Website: crate-barrel
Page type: cross-sells
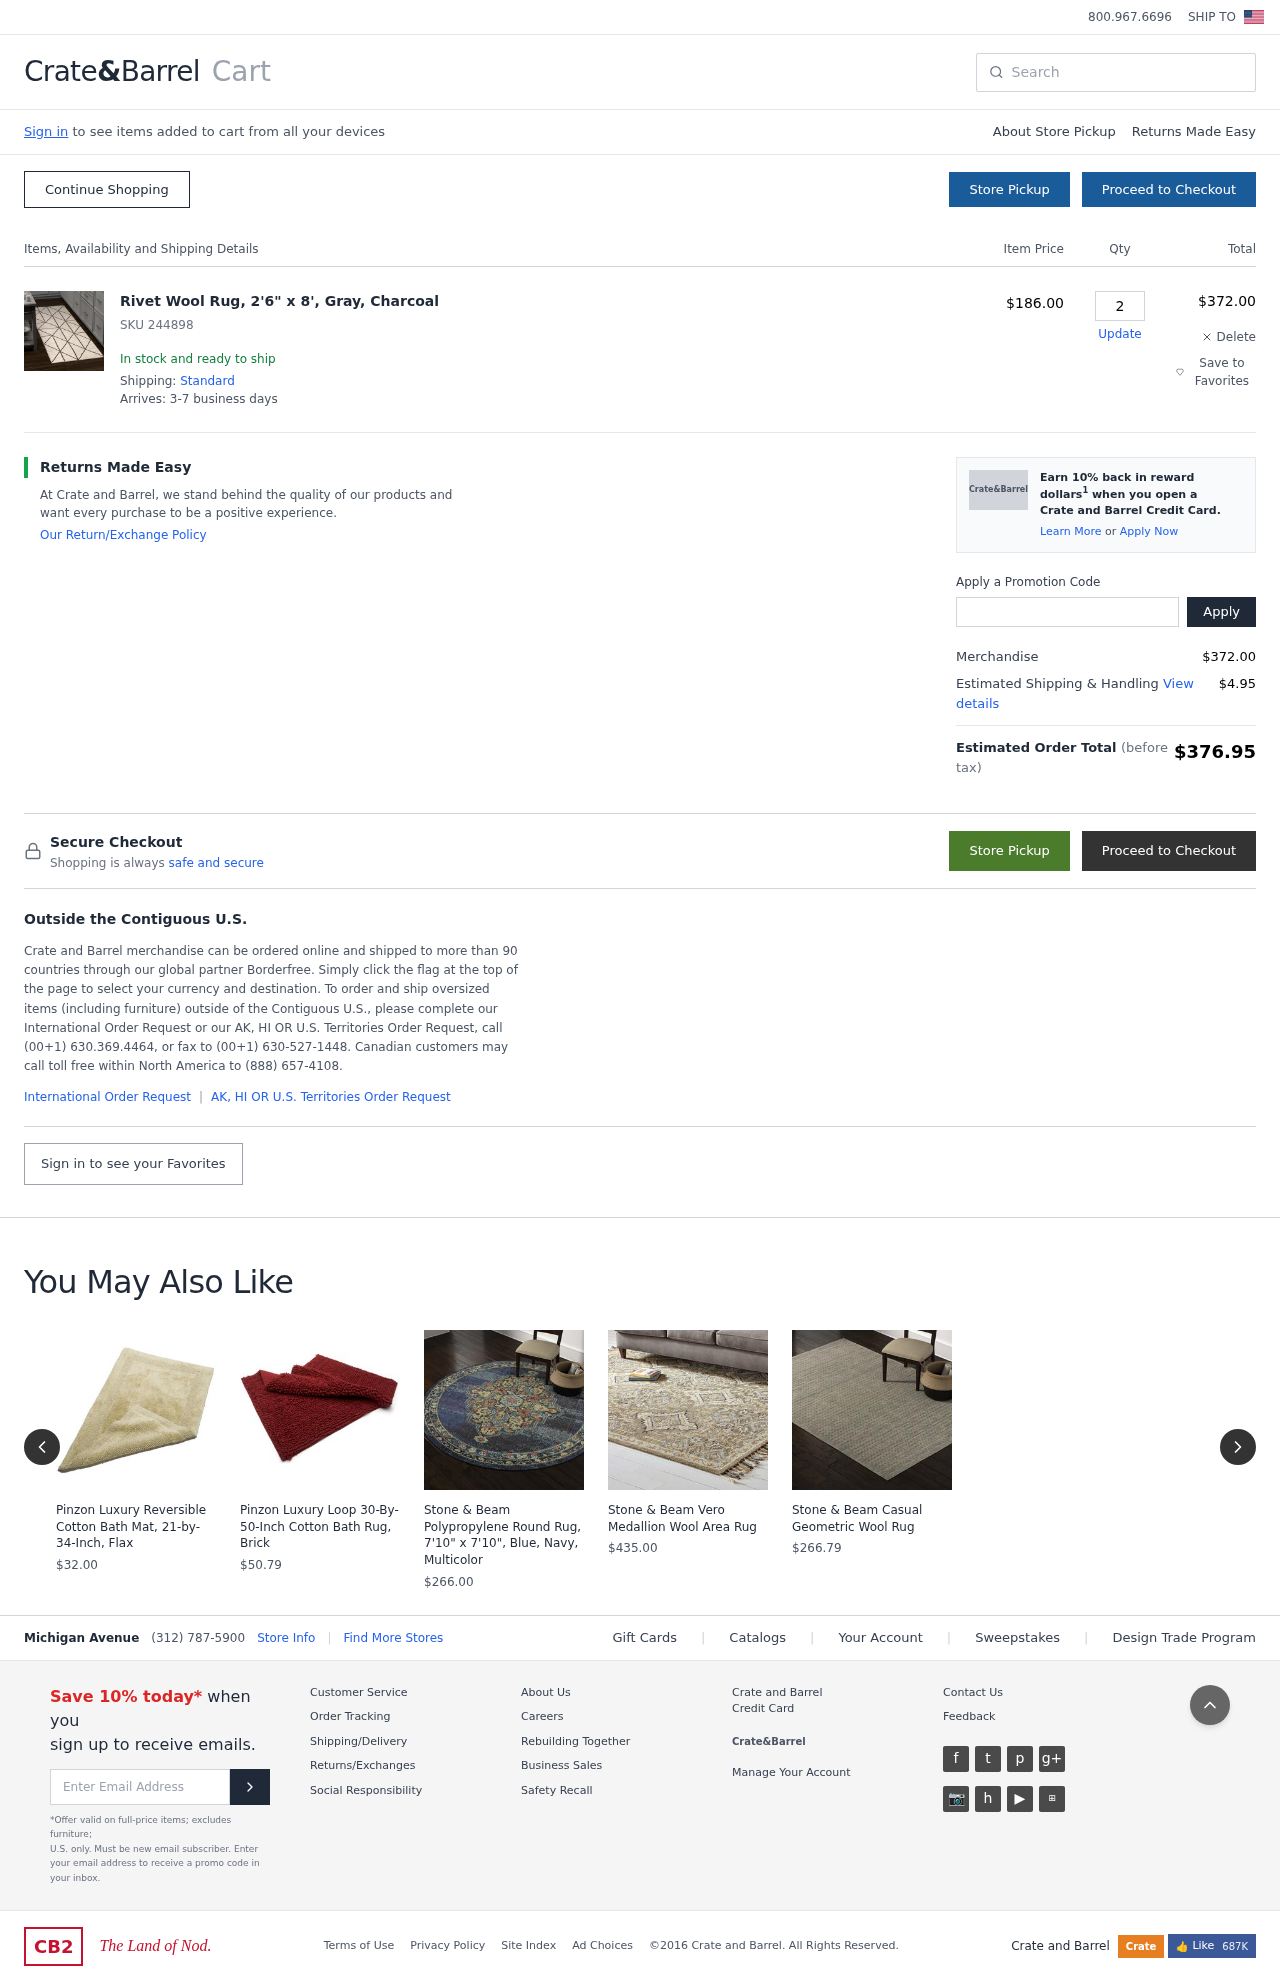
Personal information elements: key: PII_PROMO_CODE
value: SPRING62
Product elements: key: PRODUCT1_NAME
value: Rivet Wool Rug, 2'6" x 8', Gray, Charcoal
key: PRODUCT1_PRICE
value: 186
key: PRODUCT1_QUANTITY
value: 2
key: PRODUCT2_NAME
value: Pinzon Luxury Reversible Cotton Bath Mat, 21-by-34-Inch, Flax
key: PRODUCT2_PRICE
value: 32
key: PRODUCT3_NAME
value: Pinzon Luxury Loop 30-By-50-Inch Cotton Bath Rug, Brick
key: PRODUCT3_PRICE
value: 50.79
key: PRODUCT4_NAME
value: Stone & Beam Polypropylene Round Rug, 7'10" x 7'10", Blue, Navy, Multicolor
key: PRODUCT4_PRICE
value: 266
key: PRODUCT5_NAME
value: Stone & Beam Vero Medallion Wool Area Rug
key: PRODUCT5_PRICE
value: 435
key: PRODUCT6_NAME
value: Stone & Beam Casual Geometric Wool Rug
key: PRODUCT6_PRICE
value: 266.79
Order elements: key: ORDER_SKU
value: SKU 244898
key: ORDER_ITEM_TOTAL
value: $372.00
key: ORDER_SUBTOTAL
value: $372.00
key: ORDER_SHIPPING_COST
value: $4.95
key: ORDER_TOTAL
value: $376.95
Search elements: key: HEADER_SEARCH
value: Search